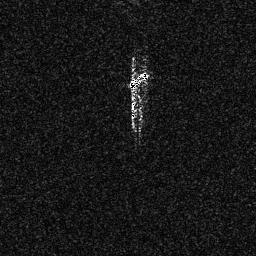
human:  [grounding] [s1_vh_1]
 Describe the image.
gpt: In the satellite image, there is  <ref>1 small ship </ref> <box>[[50, 27, 58, 34, 0]]</box> located at center.